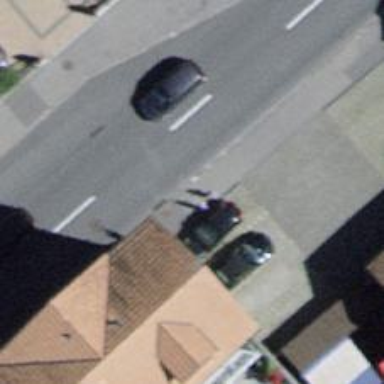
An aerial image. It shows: Bus stop along the road.